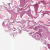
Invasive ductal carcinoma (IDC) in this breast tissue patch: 0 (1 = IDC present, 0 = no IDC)